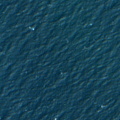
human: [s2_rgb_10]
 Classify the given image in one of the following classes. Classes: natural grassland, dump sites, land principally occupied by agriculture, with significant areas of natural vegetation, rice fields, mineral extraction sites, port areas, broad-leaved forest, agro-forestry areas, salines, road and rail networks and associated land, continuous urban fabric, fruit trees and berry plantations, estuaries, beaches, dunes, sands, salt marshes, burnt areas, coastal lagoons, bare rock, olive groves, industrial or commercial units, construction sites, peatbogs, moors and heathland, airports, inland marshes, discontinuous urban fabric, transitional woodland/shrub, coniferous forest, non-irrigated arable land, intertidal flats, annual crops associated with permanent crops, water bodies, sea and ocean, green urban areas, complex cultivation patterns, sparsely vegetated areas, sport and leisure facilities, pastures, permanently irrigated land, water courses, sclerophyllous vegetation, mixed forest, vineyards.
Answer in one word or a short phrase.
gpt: sea and ocean